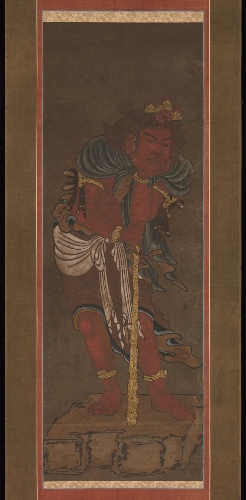
Title: 龍湫周沢写　不動明王二童子像|Fudō Myōō and Two Attendants
Artist: Ryūshū Shūtaku (Myōtaku)
Artist bio: Japanese, 1307–1388
Object type: Hanging scroll
Classification: Paintings
Medium: One of a triptych of hanging scrolls; hand-colored woodblock print on paper
Culture: Japan
Period: Nanbokuchō period (1336–92)
Dimensions: Image: 42 × 14 in. (106.7 × 35.6 cm)
Overall with mounting: 71 × 20 3/4 in. (180.3 × 52.7 cm)
Overall with knobs: 71 × 22 1/2 in. (180.3 × 57.2 cm)
Department: Asian Art
Credit line: The Harry G. C. Packard Collection of Asian Art, Gift of Harry G. C. Packard, and Purchase, Fletcher, Rogers, Harris Brisbane Dick, and Louis V. Bell Funds, Joseph Pulitzer Bequest, and The Annenberg Fund Inc. Gift, 1975
Accession year: 1975
Repository: Metropolitan Museum of Art, New York, NY
Tags: Buddhism|Men